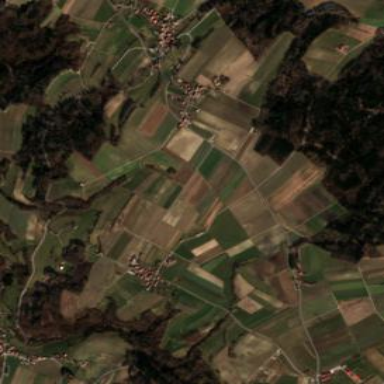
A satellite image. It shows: Picturesque farmland scene.